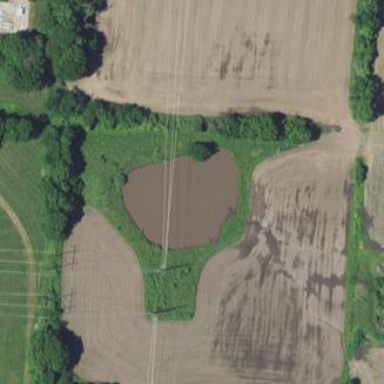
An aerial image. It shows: Serene pond surrounded by nature.